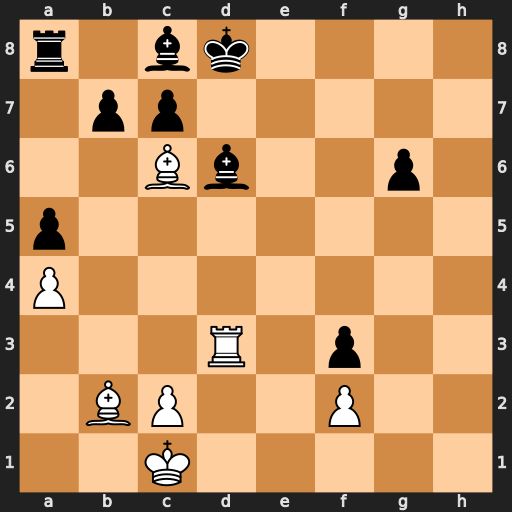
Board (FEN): r1bk4/1pp5/2Bb2p1/p7/P7/3R1p2/1BP2P2/2K5
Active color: w
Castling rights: -
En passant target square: -
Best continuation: Bf6#